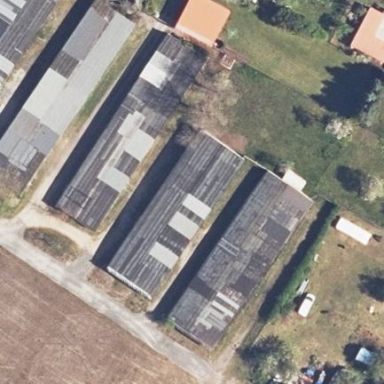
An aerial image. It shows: Group of garages.